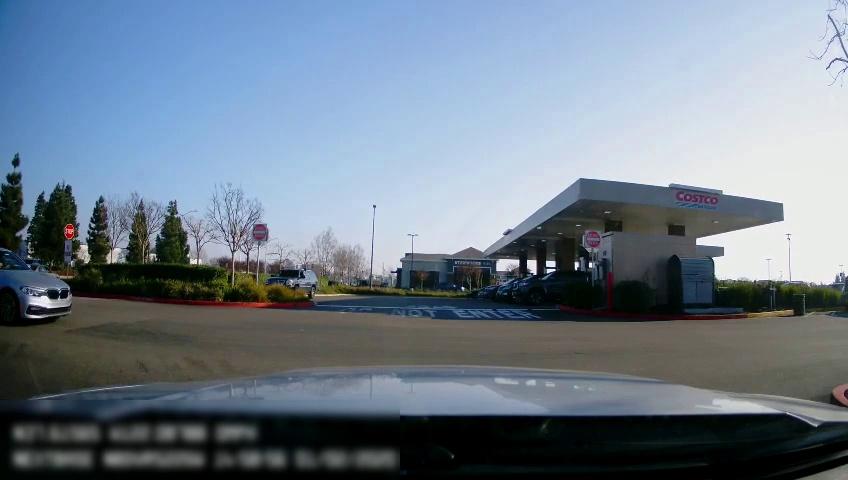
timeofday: Day
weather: Sunny
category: Drivable Space
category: Vehicles | SUV
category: Vehicles | Car
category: Vehicles | SUV
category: Vehicles | SUV
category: Traffic | Signs
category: Traffic | Signs
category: Traffic | Signs